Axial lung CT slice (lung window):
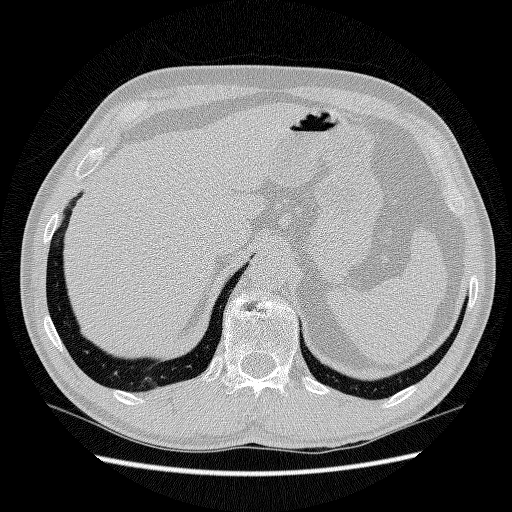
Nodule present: no